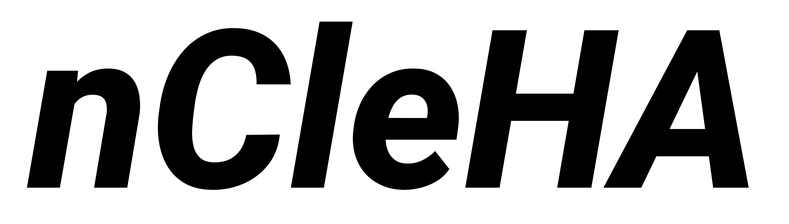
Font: Roboto-Italic_ExtraBold_Italic